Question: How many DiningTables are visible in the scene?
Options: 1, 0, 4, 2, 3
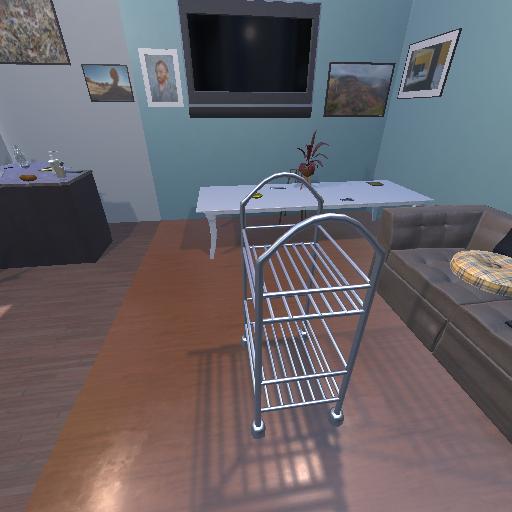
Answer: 1